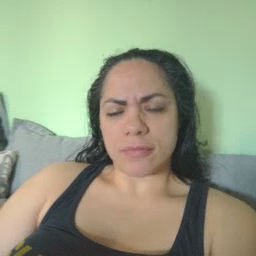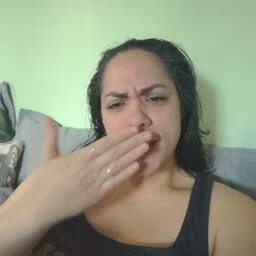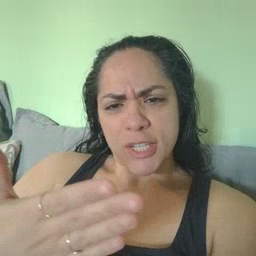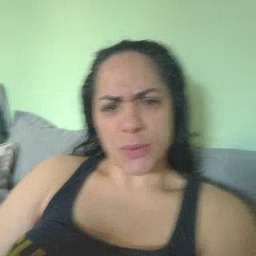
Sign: thankyou